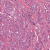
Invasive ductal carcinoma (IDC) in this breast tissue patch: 1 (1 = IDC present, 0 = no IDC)